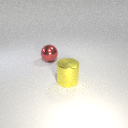
large red metal sphere behind large yellow metal cylinder